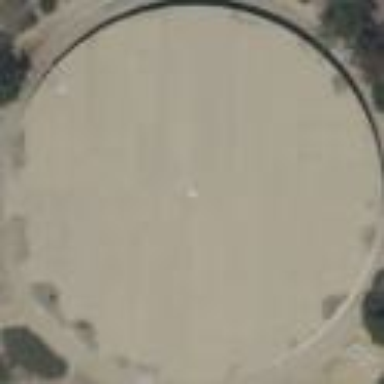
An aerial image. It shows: Storage tank used for water storage.